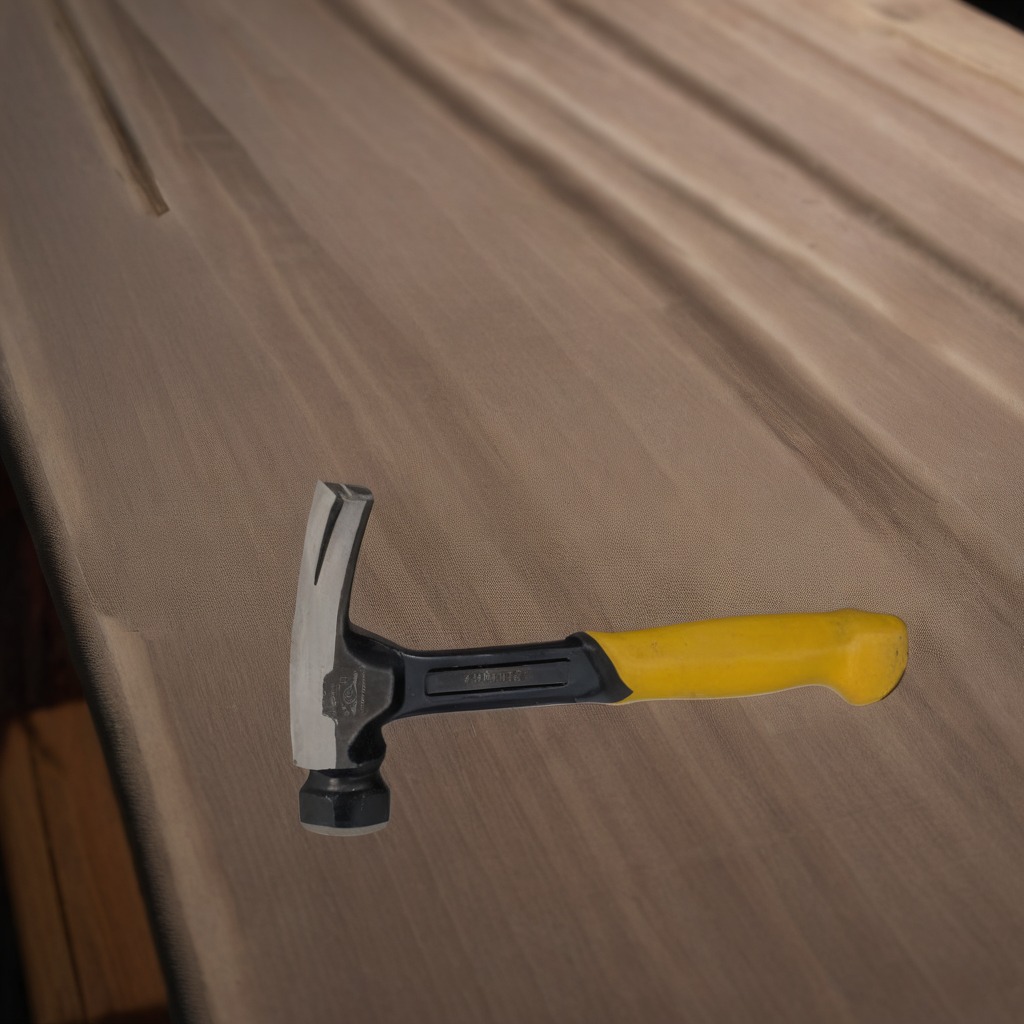
A hammer lying on a wooden table.